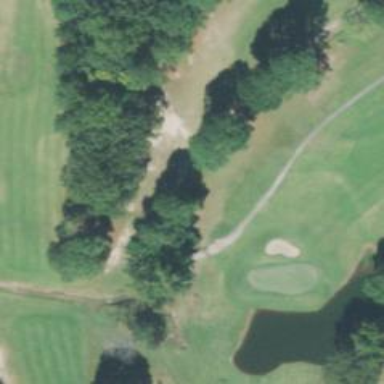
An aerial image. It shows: Path used for both walking and golf.